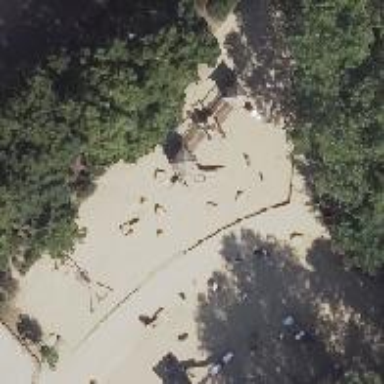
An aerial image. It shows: Springy playground.